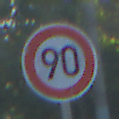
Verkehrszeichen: Geschwindigkeit90
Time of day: MorningAfternoon
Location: Outdoor (Urban)
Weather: Clear
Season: NotSpecified
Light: Natural